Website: macys
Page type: billing-address
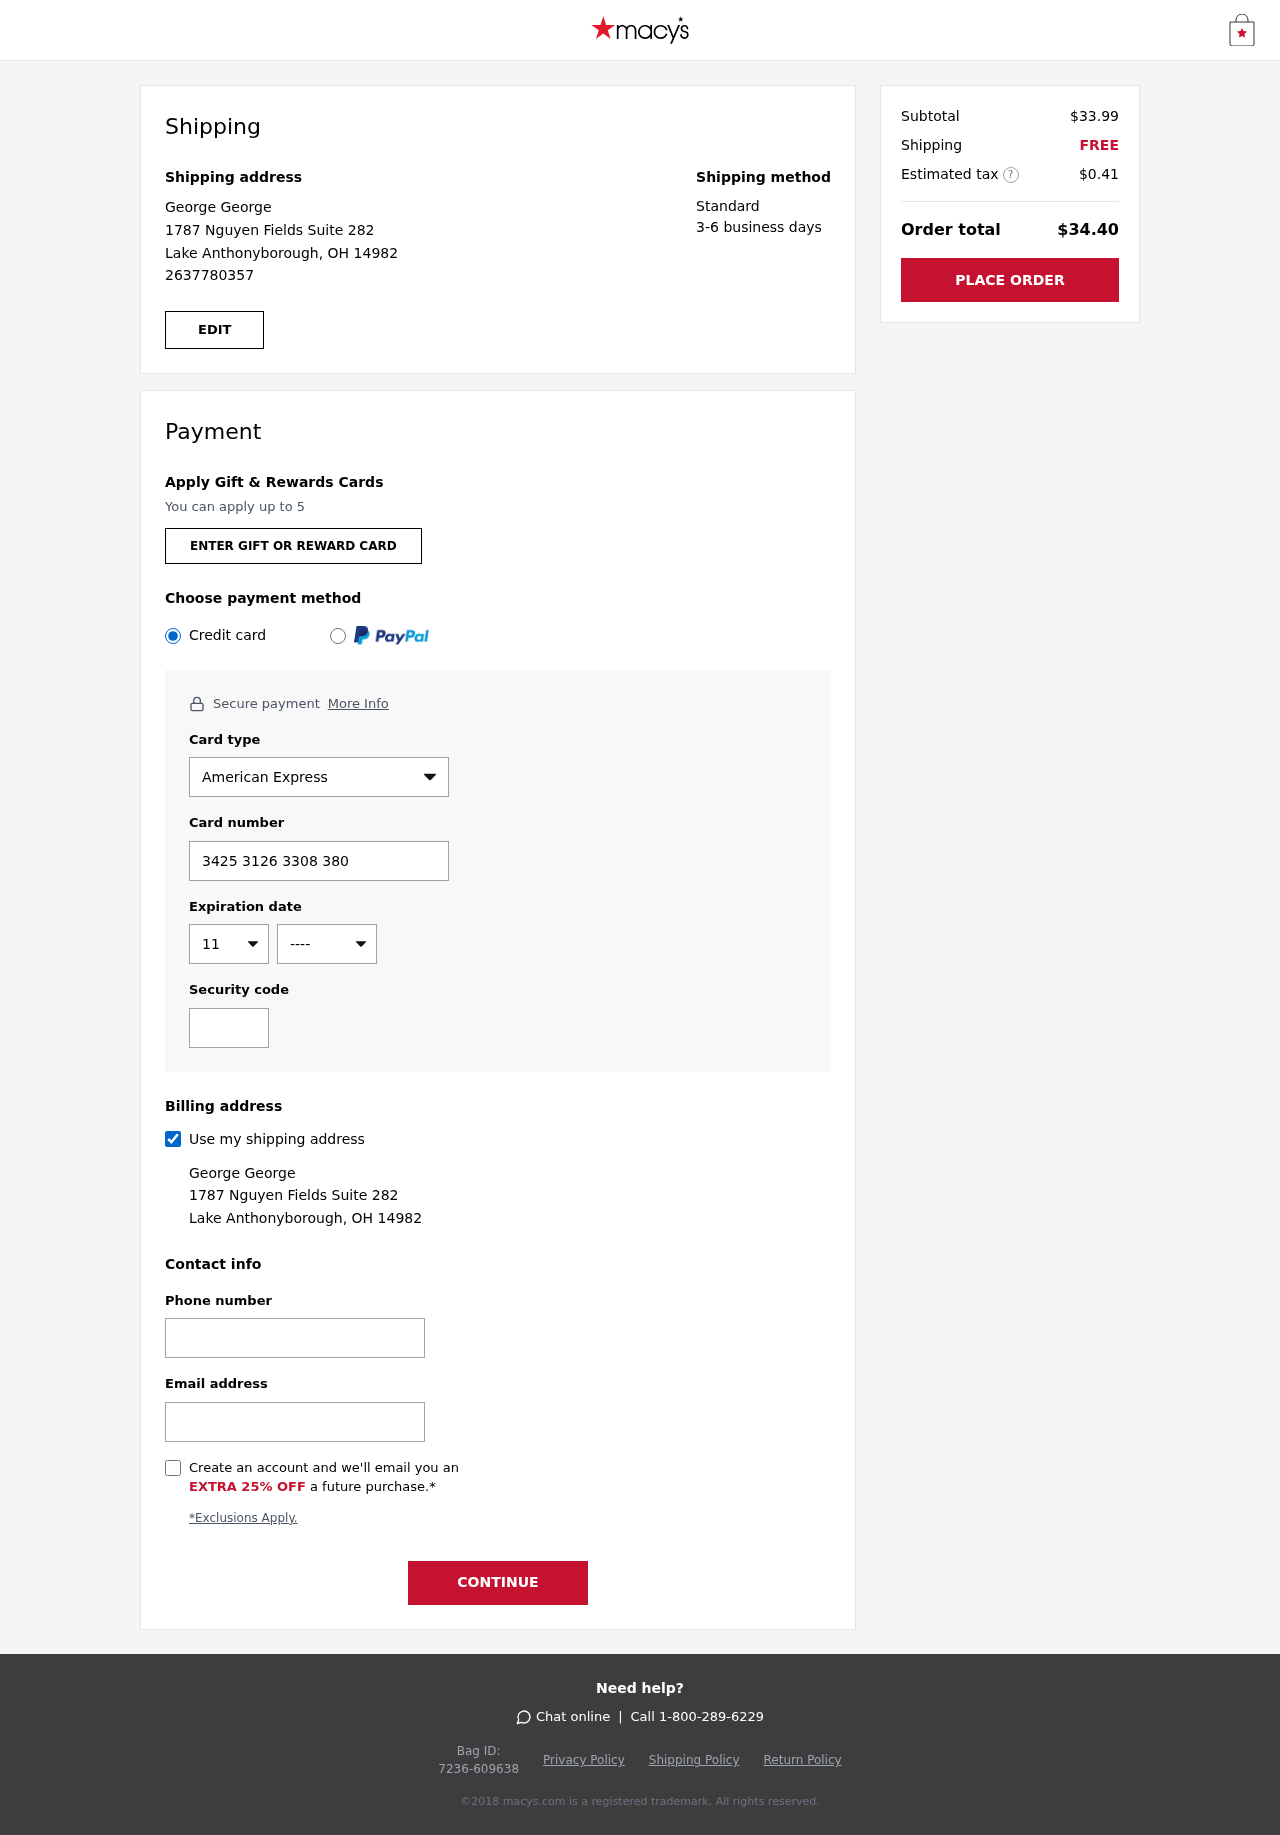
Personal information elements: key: PII_CARD_CVV
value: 3934
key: PII_CARD_EXPIRY_MONTH
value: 11
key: PII_CARD_EXPIRY_YEAR
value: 27
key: PII_CARD_NUMBER
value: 3425 3126 3308 380
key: PII_CARD_TYPE
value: American Express
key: PII_EMAIL
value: george.george@yahoo.com
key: PII_FULLNAME
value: George George
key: PII_PHONE
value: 2637780357
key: PII_STREET
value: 1787 Nguyen Fields Suite 282
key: PII_CITY_STATE_ZIP
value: Lake Anthonyborough, OH 14982
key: PII_FIRSTNAME
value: George
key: PII_LASTNAME
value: George
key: PII_FULLNAME2
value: George George
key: PII_FULLNAME3
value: George George
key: PII_FIRSTNAME2
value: George
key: PII_FIRSTNAME3
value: George
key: PII_LASTNAME2
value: George
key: PII_LASTNAME3
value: George
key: PII_FIRSTNAME_DERIVED
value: George
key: PII_LASTNAME_DERIVED
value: George
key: PII_FULLNAME_DERIVED
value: George George
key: PII_NAME_FULL_DERIVED
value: George George
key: PII_PHONE2
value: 2637780357
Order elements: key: ORDER_SUBTOTAL
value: $33.99
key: ORDER_SHIPPING_COST
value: FREE
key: ORDER_TAX
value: $0.41
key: ORDER_TOTAL
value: $34.40